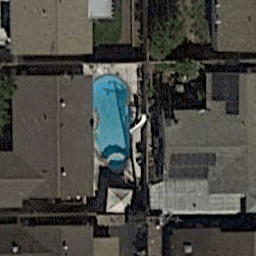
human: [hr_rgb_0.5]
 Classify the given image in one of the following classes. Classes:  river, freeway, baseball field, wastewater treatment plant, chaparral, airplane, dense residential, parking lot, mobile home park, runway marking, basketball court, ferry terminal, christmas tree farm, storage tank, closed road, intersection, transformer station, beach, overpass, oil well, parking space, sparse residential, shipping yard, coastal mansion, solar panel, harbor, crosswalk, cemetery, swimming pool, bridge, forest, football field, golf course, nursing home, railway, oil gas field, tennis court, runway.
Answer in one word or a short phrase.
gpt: swimming pool